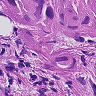
Metastatic tissue present: yes